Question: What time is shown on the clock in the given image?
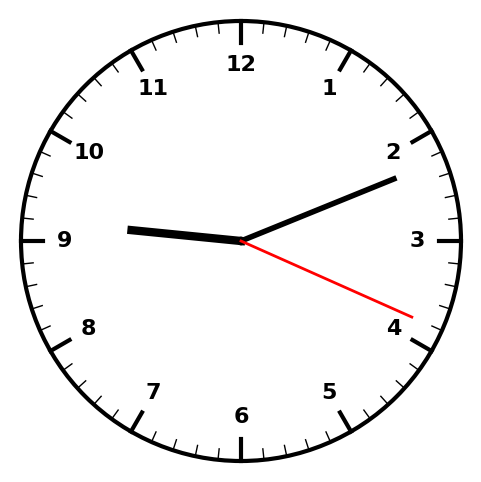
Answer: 09:11:19